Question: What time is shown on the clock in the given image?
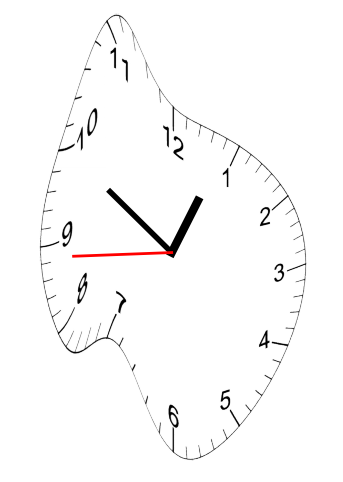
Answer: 12:49:44